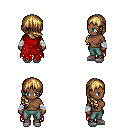
a pixel art fantasy rpg character, female body template, human, dark skin, red tattered cape, teal pants, blonde right-swept hairstyle, white cloth bandages, white slippers, four views (front, back, left, right), 2x2 character sprite sheet, small pixel art, hard edges, no anti-aliasing